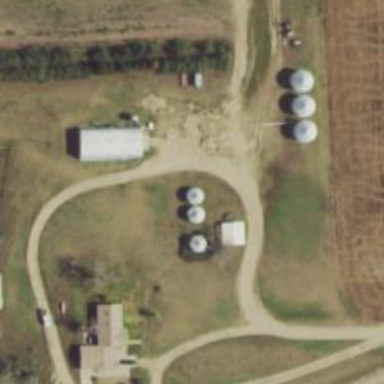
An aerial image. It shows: Silo.